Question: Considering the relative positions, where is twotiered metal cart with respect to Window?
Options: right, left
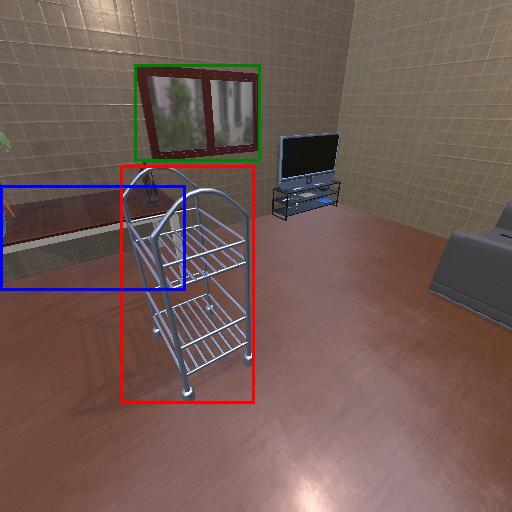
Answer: right